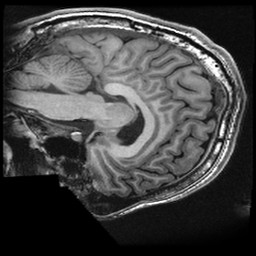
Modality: T1w
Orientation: sagittal
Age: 23
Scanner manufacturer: ge
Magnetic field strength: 3 T
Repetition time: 0.008232 s
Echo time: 0.003108 s